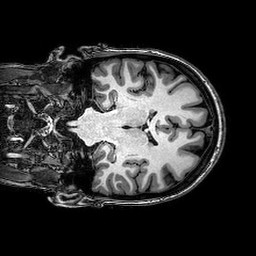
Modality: T1w
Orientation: coronal
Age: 21
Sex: female
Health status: healthy
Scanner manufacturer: philips
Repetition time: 0.008203 s
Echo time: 0.00377 s